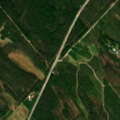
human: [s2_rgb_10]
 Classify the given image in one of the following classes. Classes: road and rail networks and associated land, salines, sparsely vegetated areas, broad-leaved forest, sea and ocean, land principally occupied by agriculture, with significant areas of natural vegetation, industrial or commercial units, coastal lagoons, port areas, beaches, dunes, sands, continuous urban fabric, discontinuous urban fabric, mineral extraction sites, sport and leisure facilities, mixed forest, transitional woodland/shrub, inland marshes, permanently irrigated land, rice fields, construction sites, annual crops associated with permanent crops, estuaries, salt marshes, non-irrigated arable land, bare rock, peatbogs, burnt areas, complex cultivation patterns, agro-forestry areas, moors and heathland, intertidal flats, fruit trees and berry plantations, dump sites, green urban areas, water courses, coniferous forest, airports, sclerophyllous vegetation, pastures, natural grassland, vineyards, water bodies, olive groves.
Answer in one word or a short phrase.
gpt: coniferous forest, mixed forest, transitional woodland/shrub